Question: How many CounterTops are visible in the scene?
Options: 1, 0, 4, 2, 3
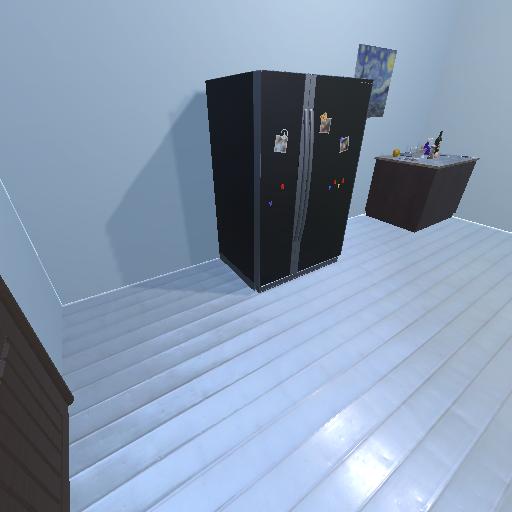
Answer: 1